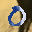
Label: 0